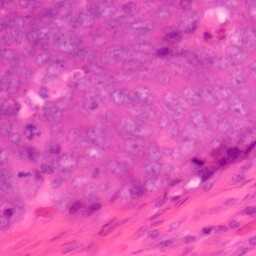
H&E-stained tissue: Colon